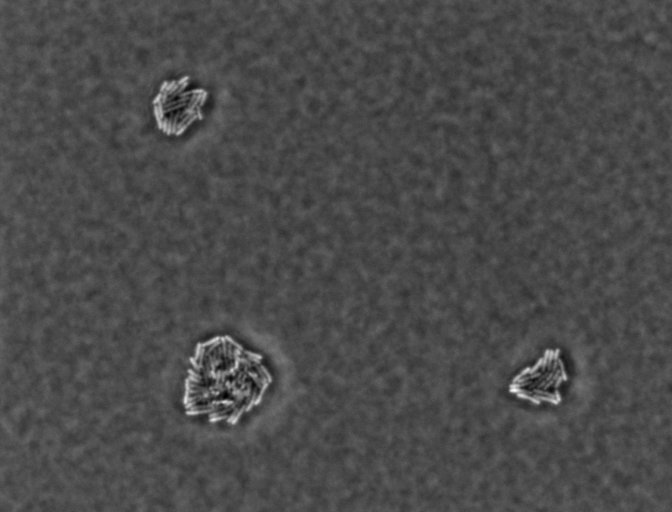
Salmonella enterica Typhimurium